Field crop: maize
Growth stage: 2
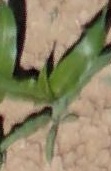
Species: maize